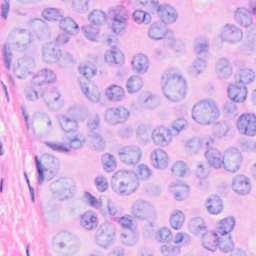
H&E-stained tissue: Breast